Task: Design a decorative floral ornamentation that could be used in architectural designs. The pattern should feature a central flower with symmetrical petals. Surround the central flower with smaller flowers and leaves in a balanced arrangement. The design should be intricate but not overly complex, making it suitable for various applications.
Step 956:
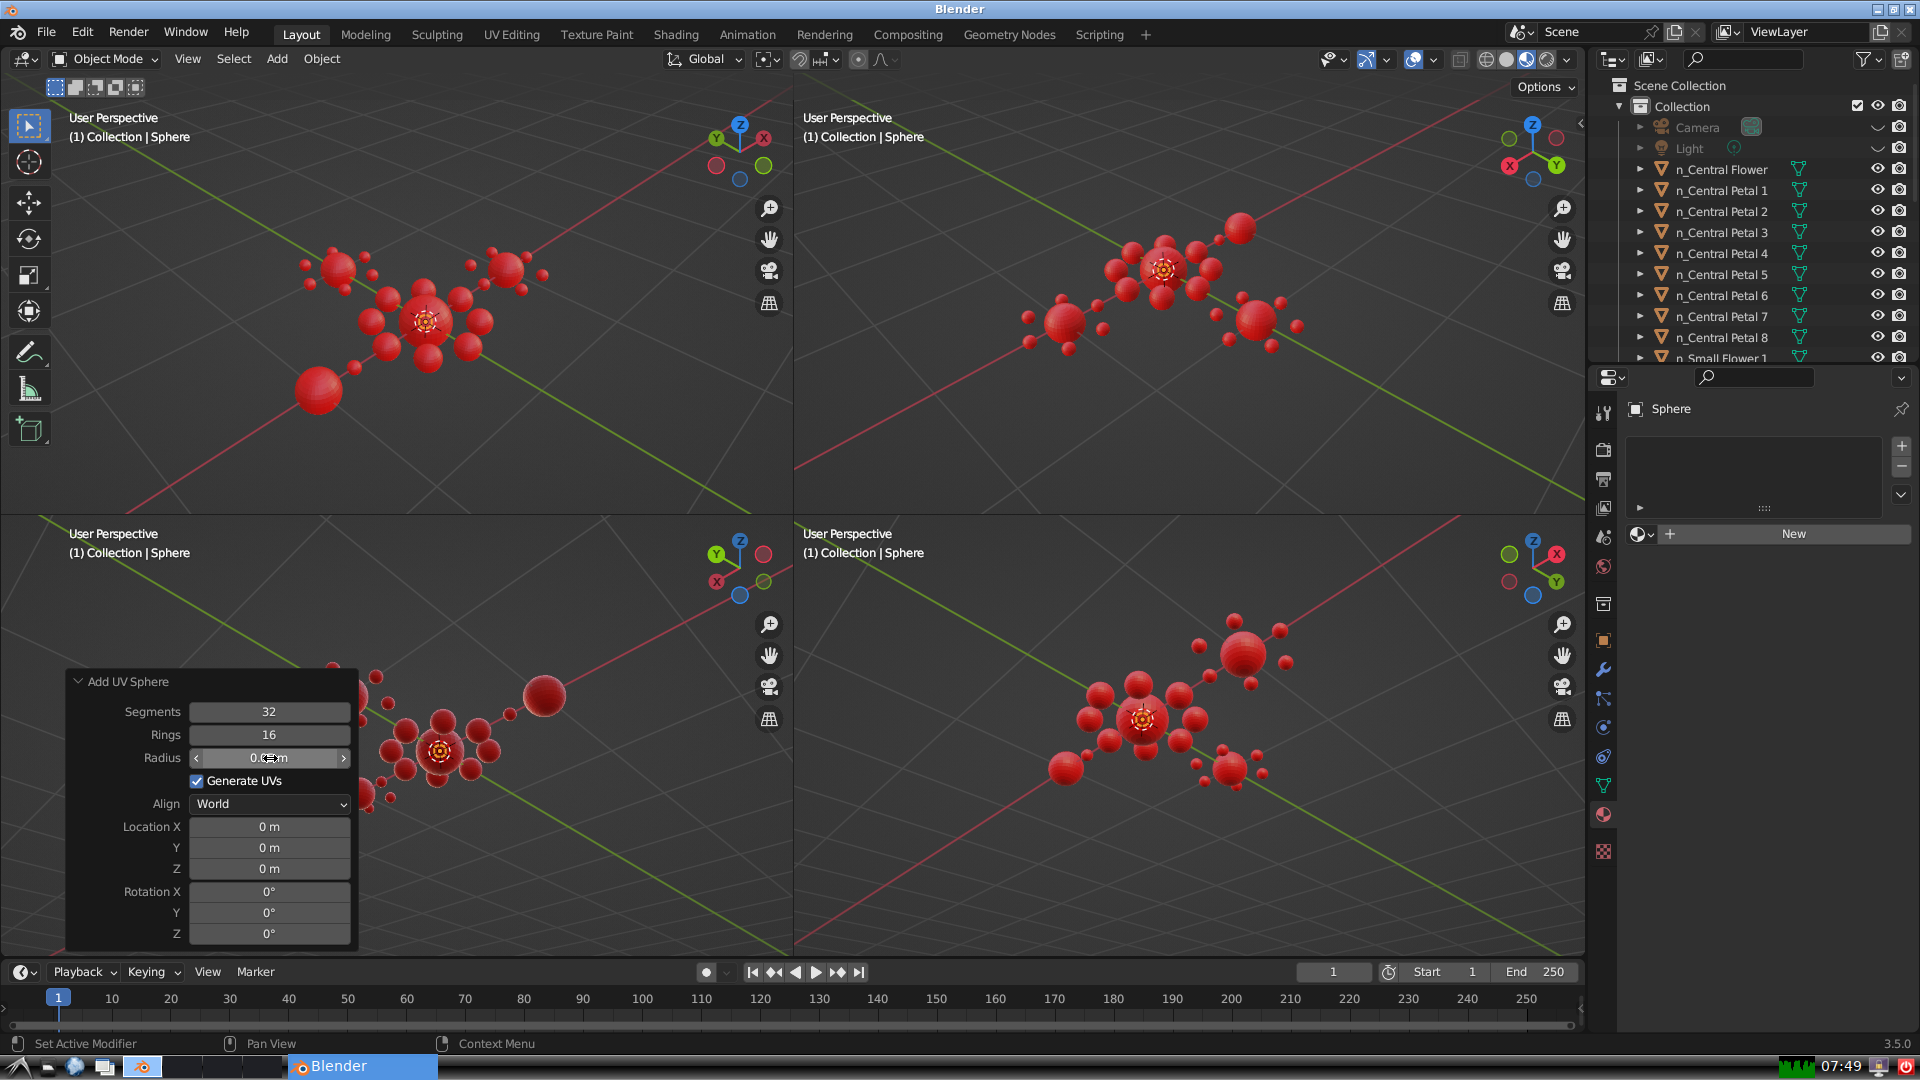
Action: {"mouse_move": [960, 540]}